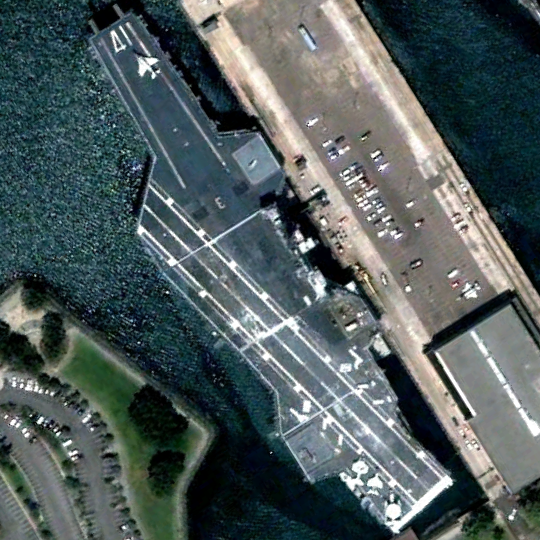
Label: aircraft_carrier